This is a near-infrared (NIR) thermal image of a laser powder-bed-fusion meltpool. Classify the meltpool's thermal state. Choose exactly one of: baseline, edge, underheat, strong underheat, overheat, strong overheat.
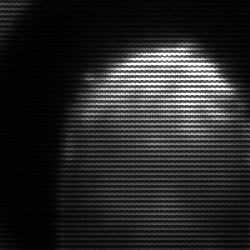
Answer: edge